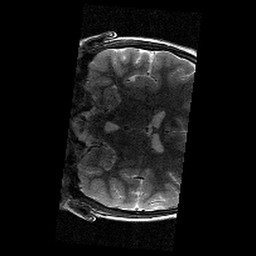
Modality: T2w
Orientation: coronal
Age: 11
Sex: male
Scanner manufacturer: siemens
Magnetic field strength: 3 T
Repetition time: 9.23 s
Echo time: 0.067 s